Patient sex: F
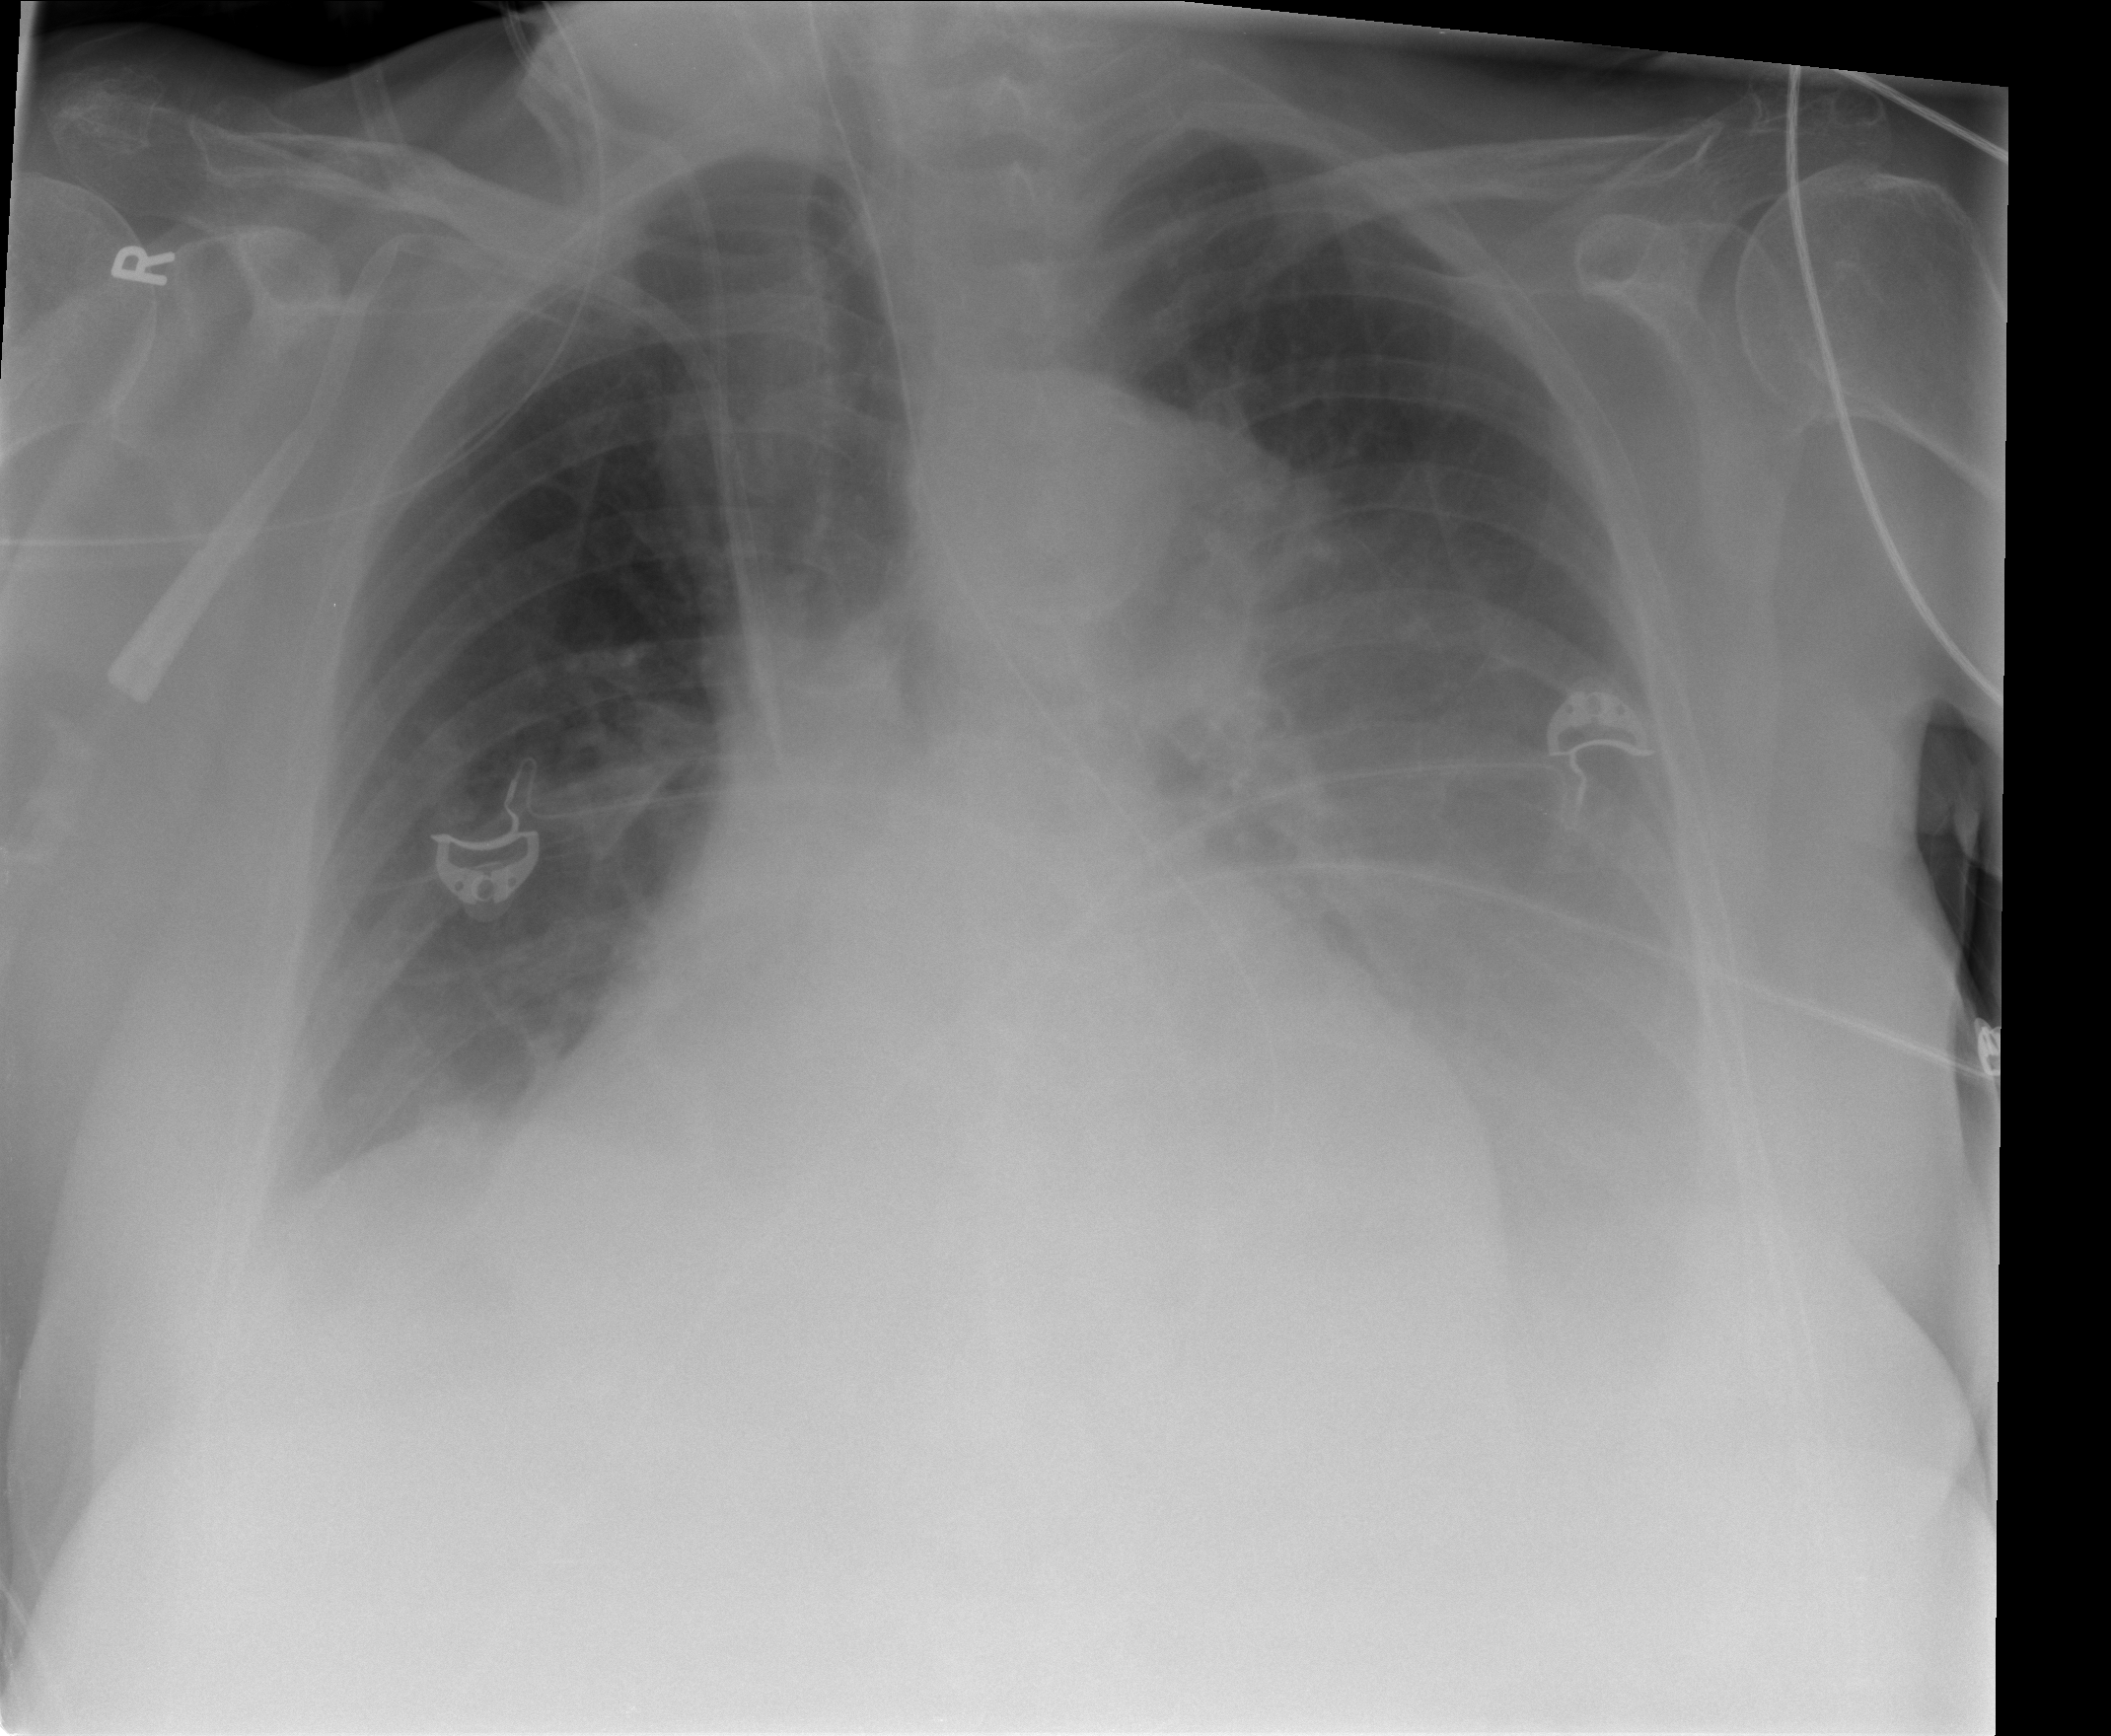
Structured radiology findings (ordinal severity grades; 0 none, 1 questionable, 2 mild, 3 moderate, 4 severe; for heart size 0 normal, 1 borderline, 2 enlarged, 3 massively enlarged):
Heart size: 2
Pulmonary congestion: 2
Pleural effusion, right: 2
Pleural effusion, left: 3
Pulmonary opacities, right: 0
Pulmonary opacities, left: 1
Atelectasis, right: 2
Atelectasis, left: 3